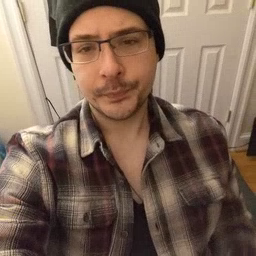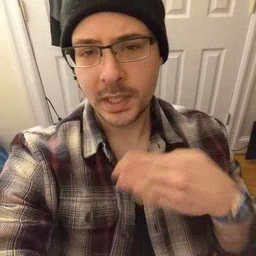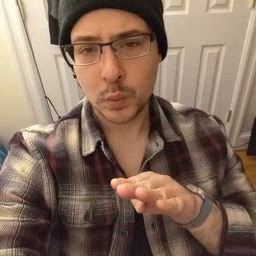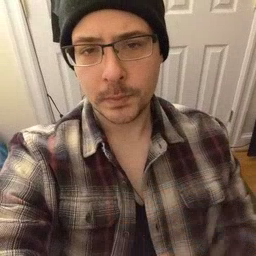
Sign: into